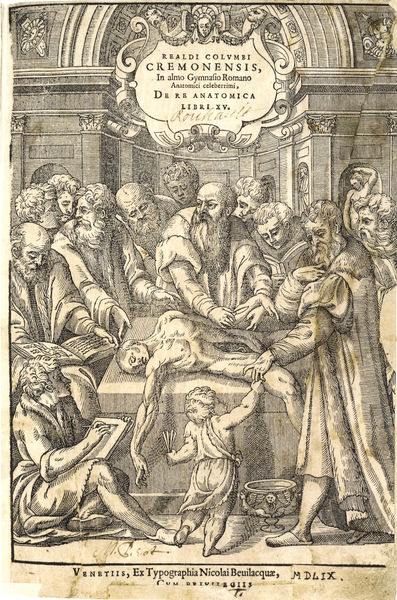
Titel: Realdo Colombo erklärt vor diskutierenden, lesenden, lauschenden und zeichnenden Zuschauern die Funktion des Körpers
Künstler: Realdo Colombo
Standort: Berlin
Institution: Staatsbibliothek
Schlagwörter: dunkel, körper, mann, nackt, schatten, umhang, menschen, sitzen, finger, grau, hell, licht, männer, schwarz, skizze, säulen, tisch, zeichnung, blick, gebäude, leute, alt, bart, bärte, gedränge, anatomie, architektur, arm, arme, falten, halten, lang, leiche, messer, rahmen, schale, stein, tod, tot, toter, ärmel, gelehrte, gesten, hände, schauen, boden, interieur, kelch, mantel, familie, gewänder, kind, blatt, engel, putto, ranken, statue, apfel, relief, bein, schrift, bücher, papier, liegen, bogen, lehrer, schule, studie, zuschauer, grafik, graphik, vergilbt, linien, baby, pilaster, rand, rundbogen, unglück, tafel, kartusche, muskeln, symmetrie, inschrift, bauch, zeigen, nische, schild, gefäß, beruf, buch, linie, druck, schnitt, druckgrafik, radierung, schrafur, stich, seite, illustration, text, buchstaben, mäntel, arzt, medizin, untersuchung, allegorie, älter, altar, kapitelle, wappen, schnörkel, öffnung, schlappen, gesims, statuen, voluten, zeichnen, jesus, leichnam, schreiben, schneiden, muskel, toga, apsis, konche, volute, opfer, opferung, studieren, schreiber, studium, lernen, neugier, kupferstich, forschung, ackt, zeichner, frontispitz, innereien, öffnen, ärzte, gebälk, lehre, faszien, latein, mediziner, lateinisch, universität, schrifttafel, studenten, wörter, frontispiz, sehnen, interesse, neugierde, seriendruck, aufgeschnitten, bestattung, innschrift, obduktion, stahlstich, leden, einrollung, vesammlung, operation, belehrung, sezieren, autopsie, aufschneiden, anantome, faszienbigen, sezierraum, sezzieren, sizieren, balsamierung, anatomen, analys, leichenöffnung, cremona, nackt kopfe, cremonensis, mdlix, seziern